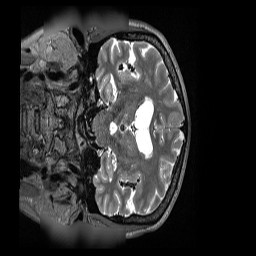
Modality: T2w
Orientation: coronal
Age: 58
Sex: male